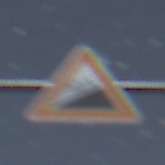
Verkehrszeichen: Steigung10
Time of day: Night
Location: Outdoor (Nature)
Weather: Clear
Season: NotSpecified
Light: Natural